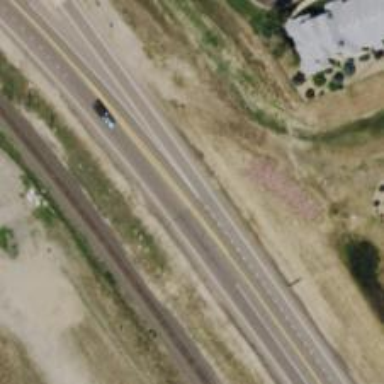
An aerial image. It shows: Primary link highway with asphalt surface.